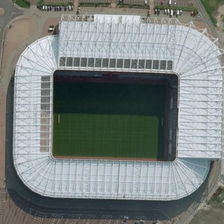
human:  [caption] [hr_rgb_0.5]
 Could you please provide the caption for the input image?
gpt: here lies a large squared stadium with white roof and a green football field in it .

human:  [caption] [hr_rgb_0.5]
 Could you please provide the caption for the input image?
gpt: there is a rectangular stadium near a road and a parking lot .

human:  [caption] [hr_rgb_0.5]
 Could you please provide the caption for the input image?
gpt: there is a rounded rectangle stadium near a road and a parking lot .

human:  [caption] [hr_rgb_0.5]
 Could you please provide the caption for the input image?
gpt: there is a rounded rectangle stadium near a road and a parking lot .

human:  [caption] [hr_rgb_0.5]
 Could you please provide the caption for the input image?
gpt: two parking lots and a road are near a stadium .